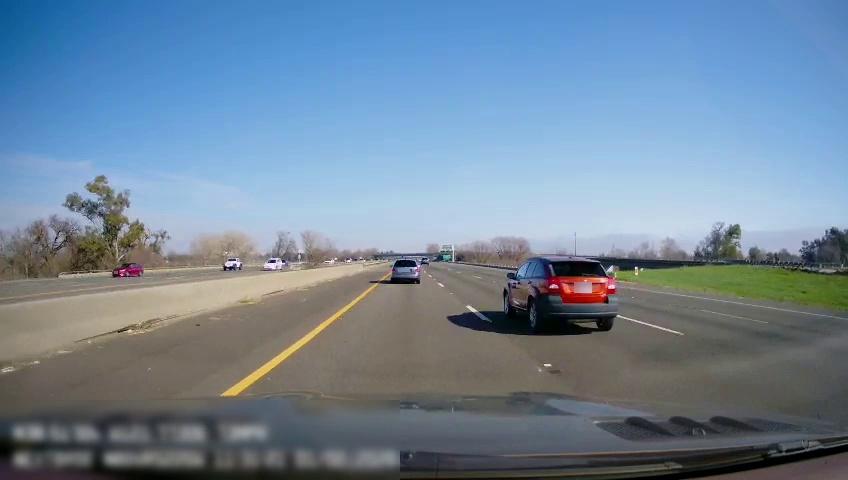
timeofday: Day
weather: Sunny
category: Drivable Space
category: Drivable Space
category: Vehicles | SUV
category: Vehicles | SUV
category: Vehicles | SUV
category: Vehicles | SUV
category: Vehicles | Car
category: Vehicles | SUV
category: Lanes | Current Lane
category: Lanes | Current Lane
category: Lanes | Alternate Lane
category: Lanes | Alternate Lane
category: Lanes | Alternate Lane
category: Lanes | Opposite Lane
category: Lanes | Opposite Lane